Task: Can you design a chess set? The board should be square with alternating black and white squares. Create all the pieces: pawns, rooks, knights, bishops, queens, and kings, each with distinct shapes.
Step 5184:
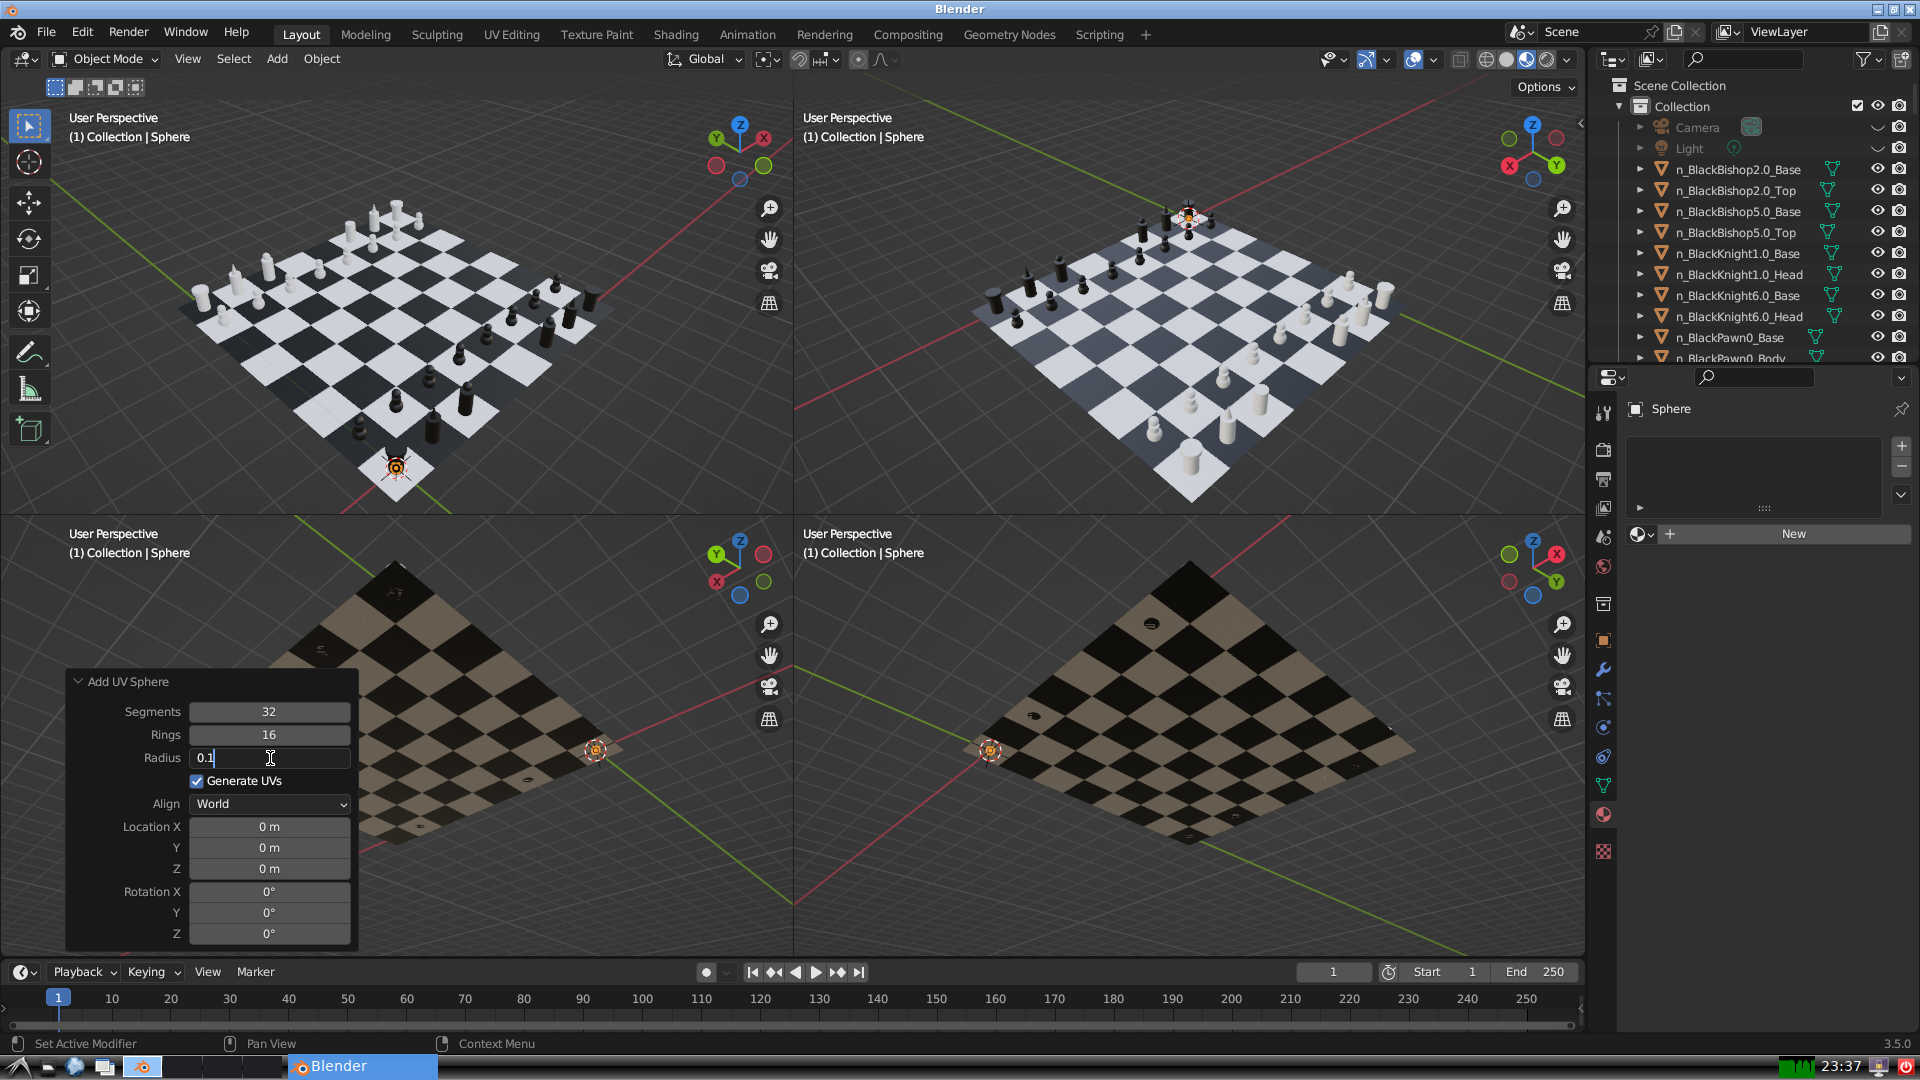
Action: {"key_press": ['Return']}